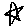
Label: star